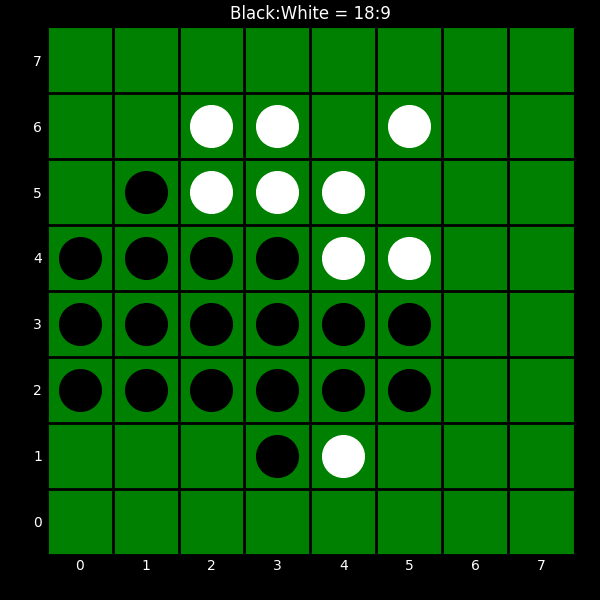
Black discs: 18
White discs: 9